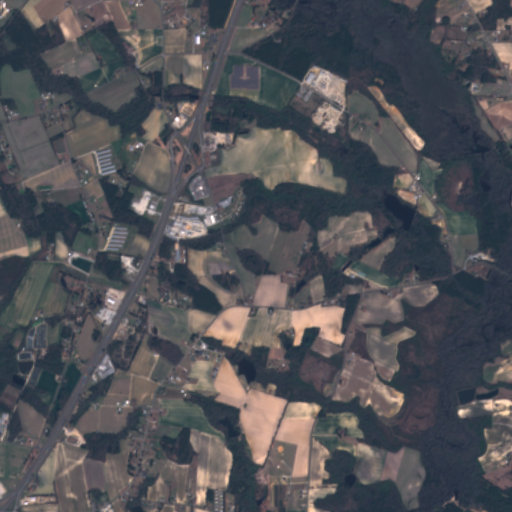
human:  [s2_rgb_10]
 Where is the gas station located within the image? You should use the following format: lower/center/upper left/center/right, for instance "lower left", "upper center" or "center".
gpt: The gas station is located in the center of the image.
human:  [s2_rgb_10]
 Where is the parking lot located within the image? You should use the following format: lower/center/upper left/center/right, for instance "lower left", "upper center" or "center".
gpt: The parking lot is located in the upper center of the image.
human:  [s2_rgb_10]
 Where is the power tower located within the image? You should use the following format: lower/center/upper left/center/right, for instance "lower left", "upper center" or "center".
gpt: The power tower is located in the lower left of the image.
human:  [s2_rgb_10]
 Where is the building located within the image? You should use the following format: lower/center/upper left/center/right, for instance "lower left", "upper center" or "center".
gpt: The building is located in the upper center of the image.
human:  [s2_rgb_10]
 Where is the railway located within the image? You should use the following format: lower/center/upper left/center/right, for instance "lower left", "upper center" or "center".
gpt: The railway is located in the left of the image.
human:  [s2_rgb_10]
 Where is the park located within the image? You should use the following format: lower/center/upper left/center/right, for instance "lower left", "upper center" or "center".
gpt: There is no park in the image.